Question: I am studying CS and when I studied about buffers, I got confused with high water marks and low water marks. Can someone explain what are they.

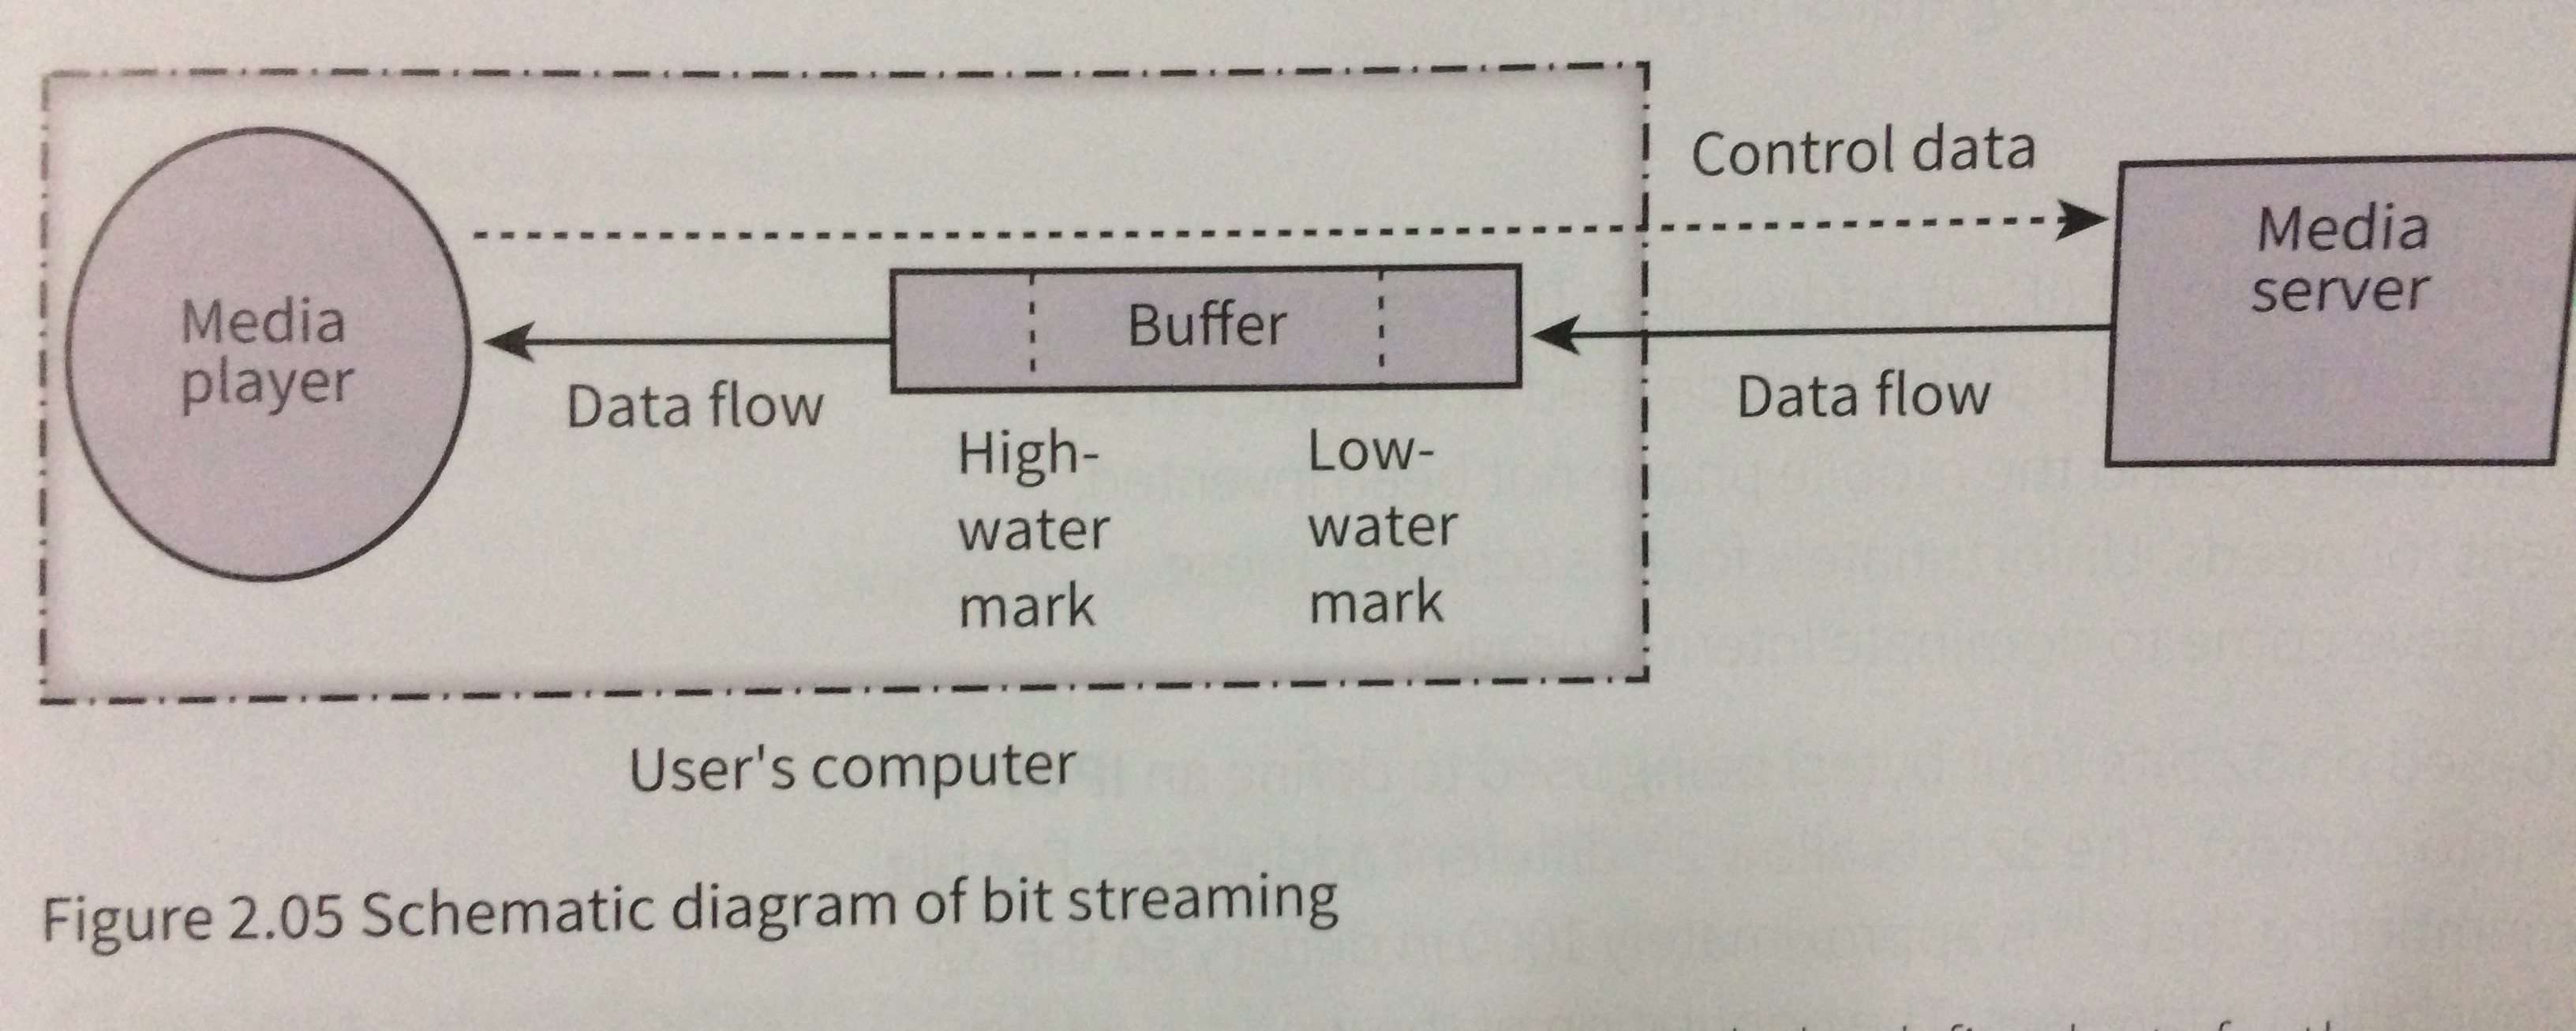
Answer: A buffer is used to temporarily store some amount of data. Buffers can have a limited size, or be unlimited (considering the RAM in your computer is limited, one could argue that every buffer is limited). In your picture, the buffer is limited, which means it is only able to store some amount of data, for example 100 or 1000 data packages.
The buffer gets filled by data sent from the Media Server. How should the media server know, how much data it should send? Typically, if the buffer contains less items than the "low-water mark", the Media Player can tell the Media Server over the Control data channel something like "send me more data". If the buffer is then filled up and contains more than "high-water mark" items, the media player can signal "send me less data".
So, the high- and low-water marks can be interpreted as fill-percentages of the buffer where the buffer might no longer operate successfully, either because it might soon be empty (being at the low-water mark or even lower), or because it might soon be full and thus no longer able to store more items (when being at or over the high-water mark).